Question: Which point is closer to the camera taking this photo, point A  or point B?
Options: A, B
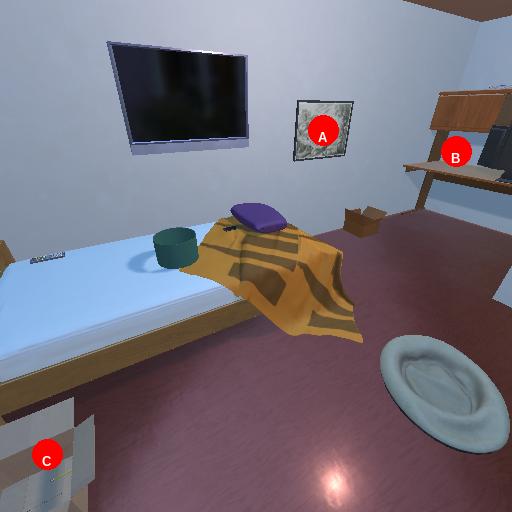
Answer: A